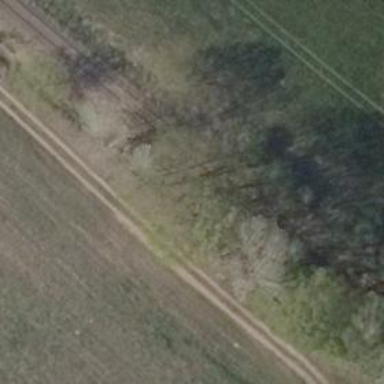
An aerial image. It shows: Disused railway.